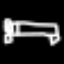
Label: bed